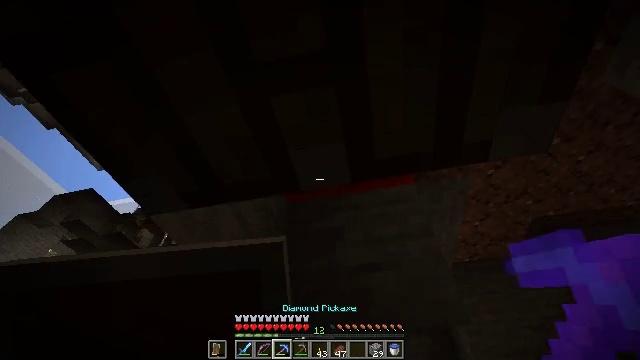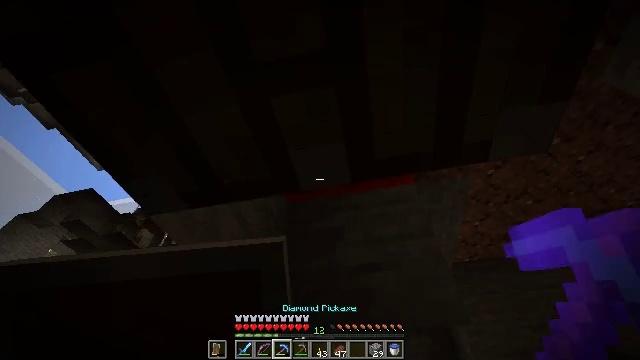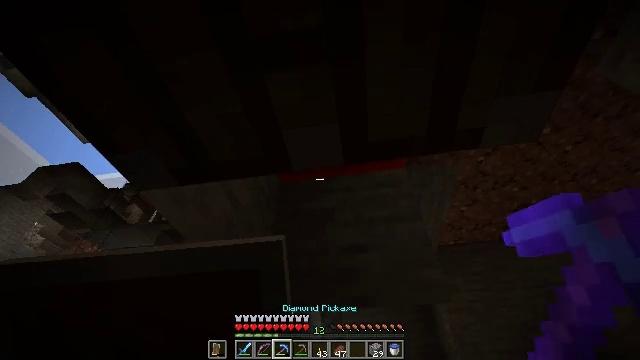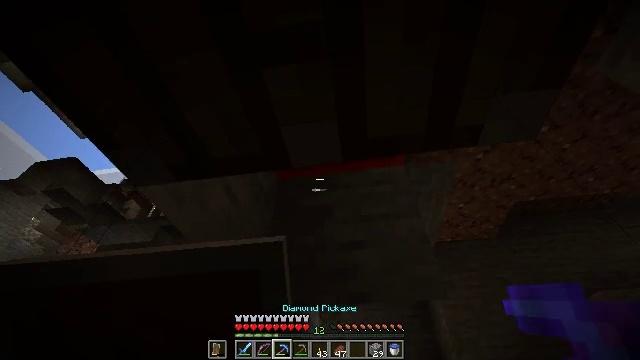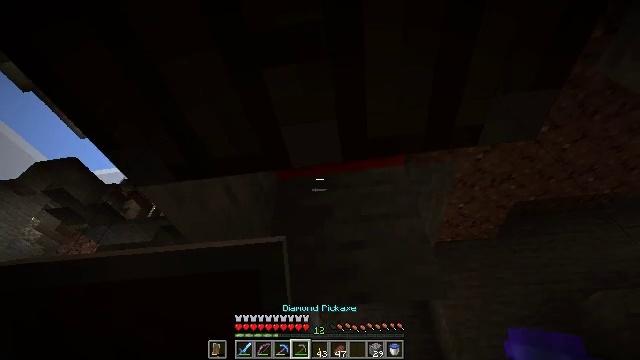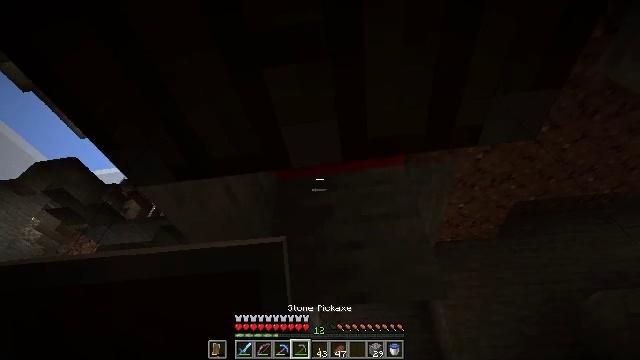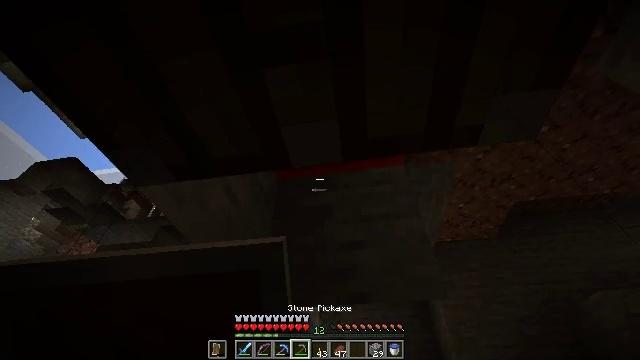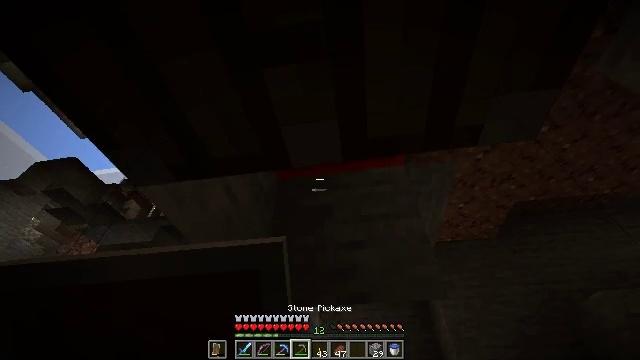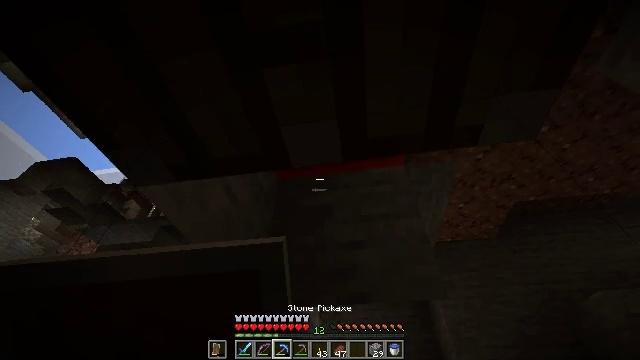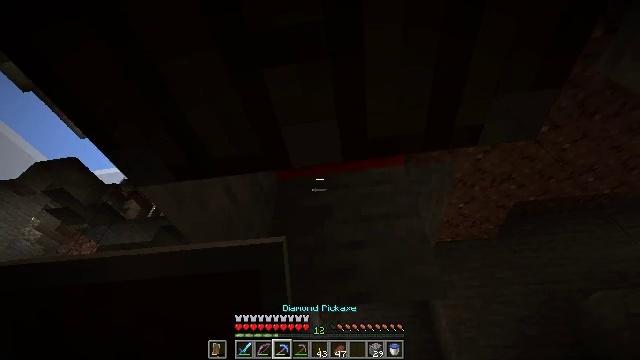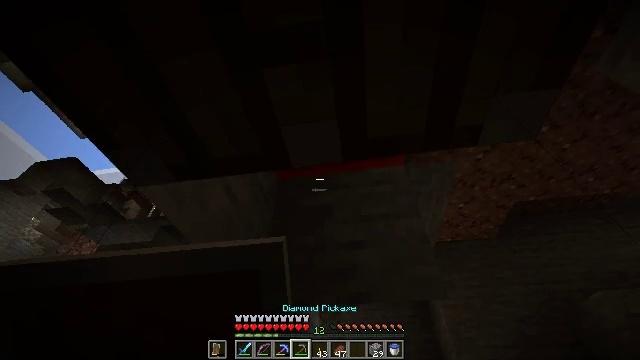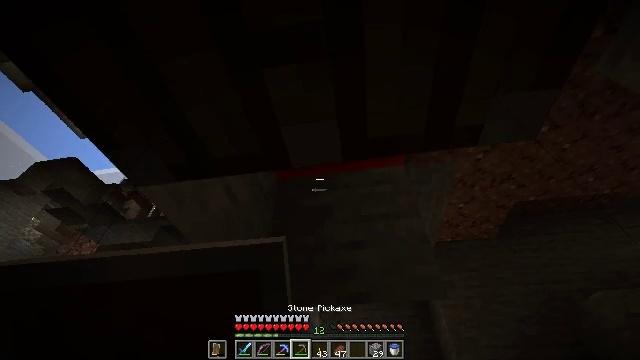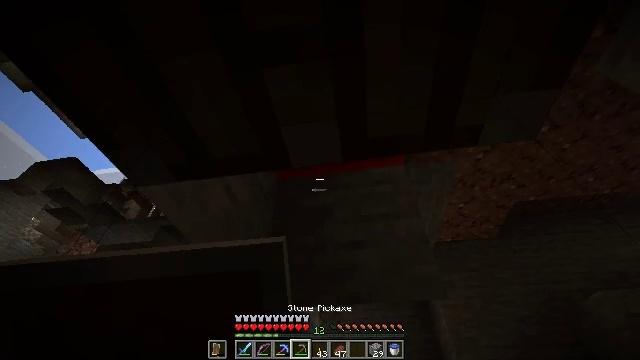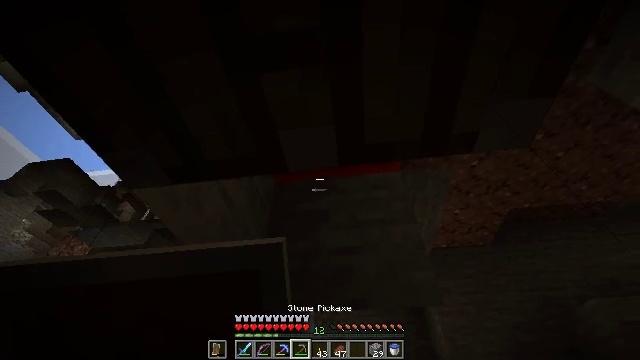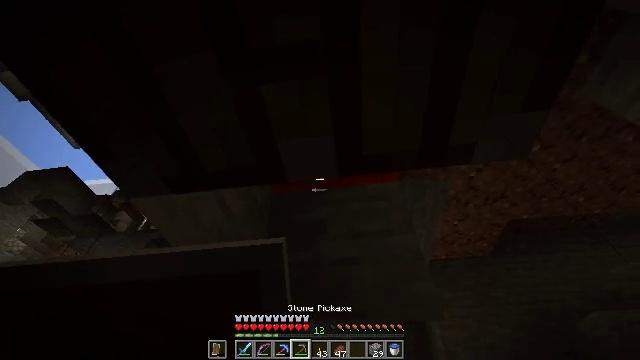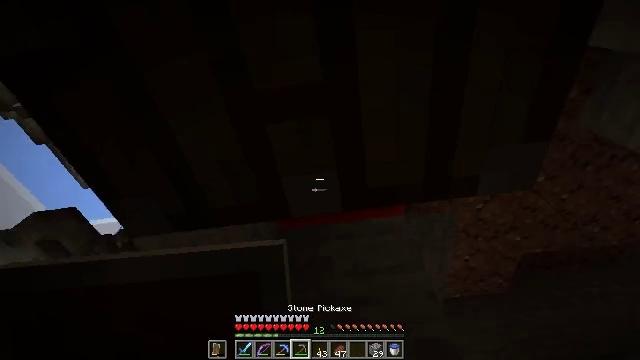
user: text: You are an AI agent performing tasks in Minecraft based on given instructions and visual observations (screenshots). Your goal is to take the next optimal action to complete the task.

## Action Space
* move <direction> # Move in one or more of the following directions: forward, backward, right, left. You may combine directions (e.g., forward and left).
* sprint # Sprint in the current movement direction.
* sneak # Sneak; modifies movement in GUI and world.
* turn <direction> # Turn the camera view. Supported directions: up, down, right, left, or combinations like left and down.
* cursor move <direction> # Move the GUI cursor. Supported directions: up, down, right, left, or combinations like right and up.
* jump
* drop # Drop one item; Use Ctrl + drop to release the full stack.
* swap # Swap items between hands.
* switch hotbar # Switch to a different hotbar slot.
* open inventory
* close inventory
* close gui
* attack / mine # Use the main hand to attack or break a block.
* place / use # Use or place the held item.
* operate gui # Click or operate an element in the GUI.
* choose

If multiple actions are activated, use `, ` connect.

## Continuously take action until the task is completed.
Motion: motion action
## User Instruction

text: Break the piston head to collect it.
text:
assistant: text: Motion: no_op
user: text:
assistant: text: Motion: turn right and down
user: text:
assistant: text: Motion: no_op
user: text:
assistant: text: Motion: switch to hotbar 4
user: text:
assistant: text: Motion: switch to hotbar 4
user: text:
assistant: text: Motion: no_op
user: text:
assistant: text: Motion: no_op
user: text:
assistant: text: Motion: switch to hotbar 3
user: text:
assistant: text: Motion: switch to hotbar 3
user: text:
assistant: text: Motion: switch to hotbar 4
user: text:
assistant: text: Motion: switch to hotbar 4
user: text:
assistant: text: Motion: switch to hotbar 4
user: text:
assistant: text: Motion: turn right and up
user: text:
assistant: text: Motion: turn up
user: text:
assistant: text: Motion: turn left and up
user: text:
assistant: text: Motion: turn left and up
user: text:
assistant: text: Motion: turn left and up
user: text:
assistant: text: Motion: attack / mine
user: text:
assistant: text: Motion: attack / mine
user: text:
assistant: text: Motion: attack / mine
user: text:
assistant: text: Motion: attack / mine
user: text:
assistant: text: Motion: attack / mine
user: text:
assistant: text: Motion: attack / mine
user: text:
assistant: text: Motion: attack / mine
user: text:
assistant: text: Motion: attack / mine
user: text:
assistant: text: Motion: attack / mine
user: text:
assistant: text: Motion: attack / mine
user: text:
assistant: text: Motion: attack / mine
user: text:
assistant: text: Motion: attack / mine
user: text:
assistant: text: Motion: attack / mine